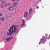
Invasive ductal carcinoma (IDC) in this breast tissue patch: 0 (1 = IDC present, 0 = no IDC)